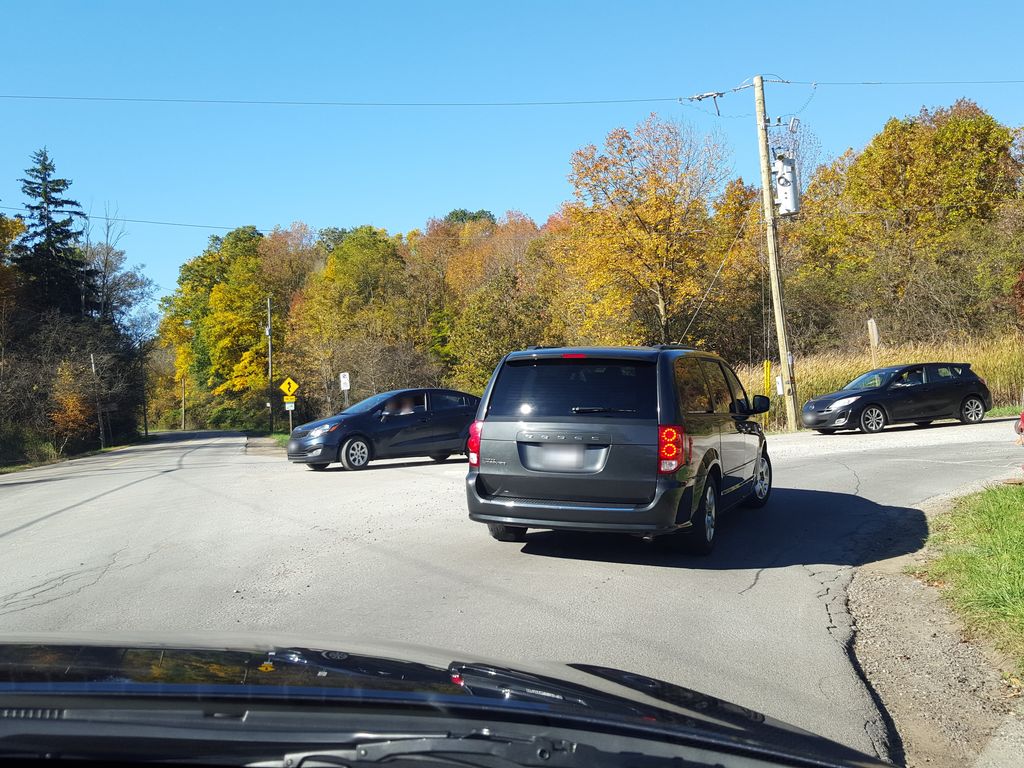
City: hamilton